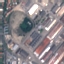
Land use / land cover class: Industrial